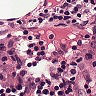
Metastatic tissue present: no